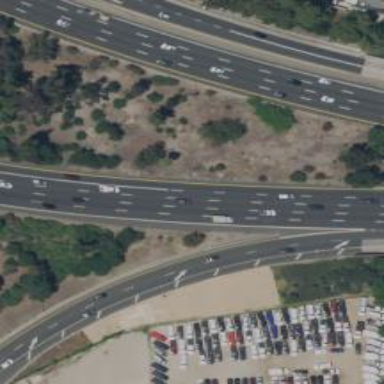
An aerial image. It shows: View of motorway.